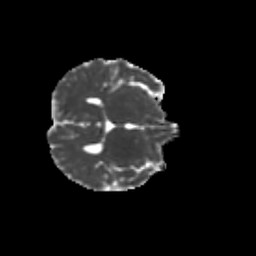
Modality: MD
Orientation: axial
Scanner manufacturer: siemens
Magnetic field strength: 3 T
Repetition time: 9.2 s
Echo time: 0.084 s